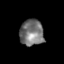
Tissue: skin
Cell type: Epithelial cells
Senescence score: 0.2747
Nuclear area (px): 614
Mean DAPI intensity: 117.445